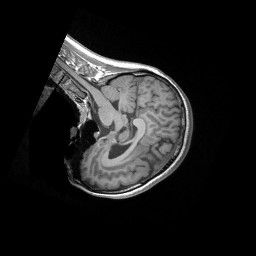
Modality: T1w
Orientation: sagittal
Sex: female